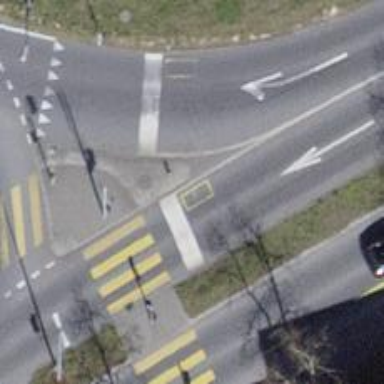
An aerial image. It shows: Road with traffic signals.